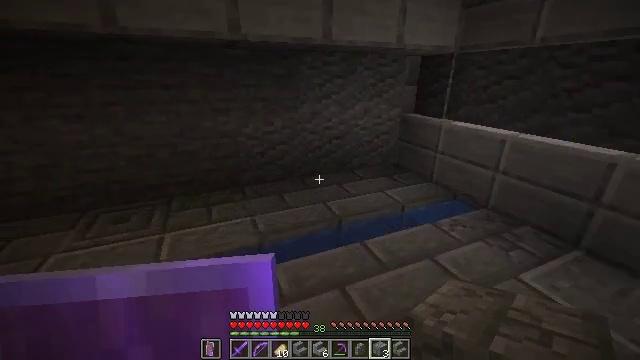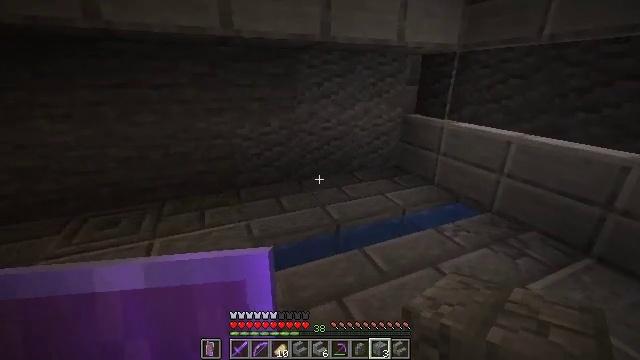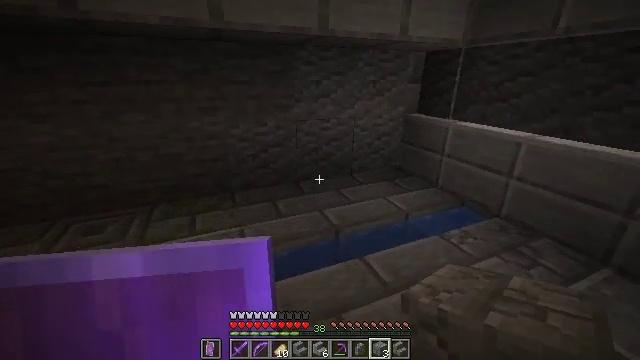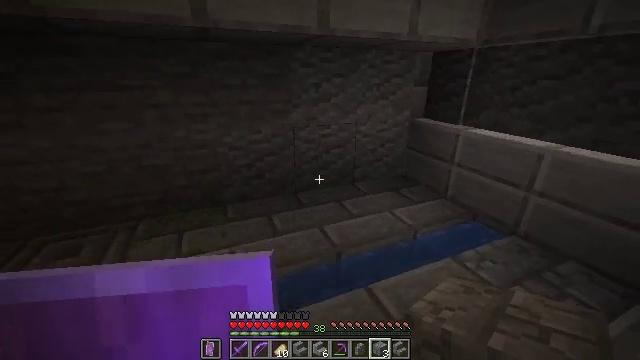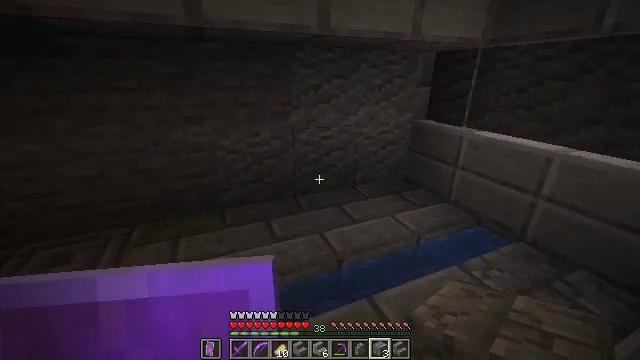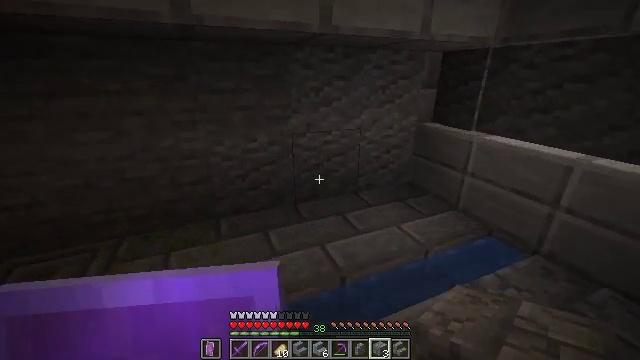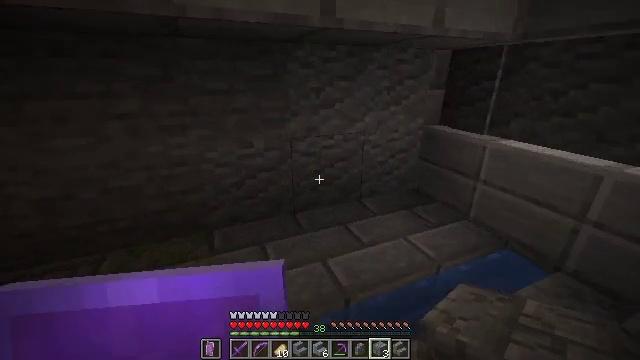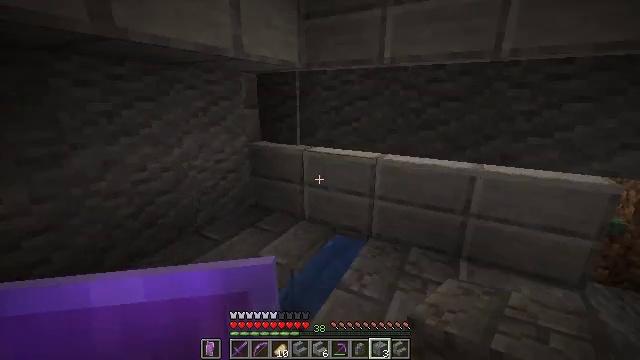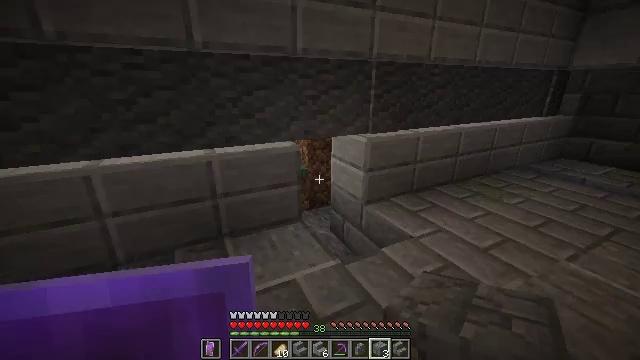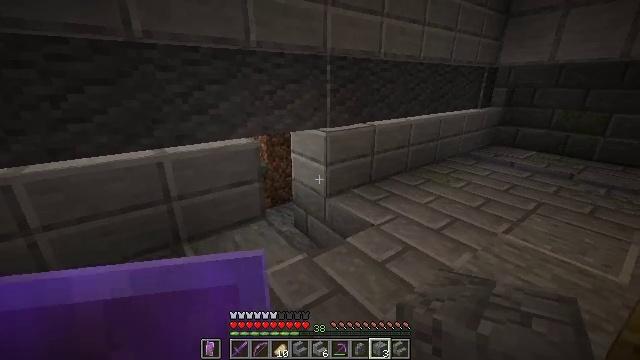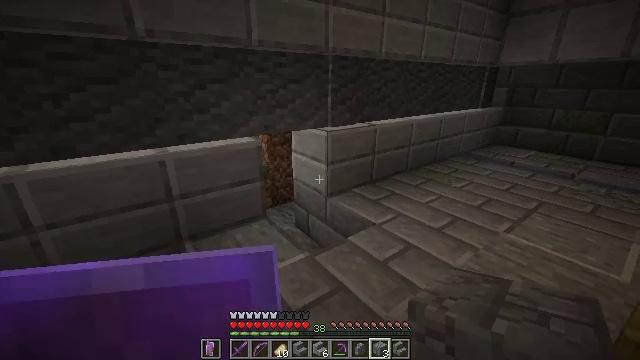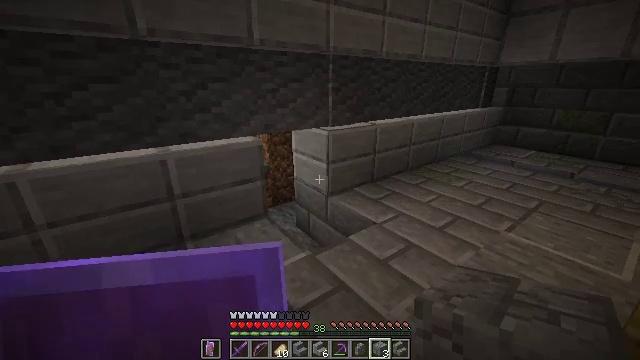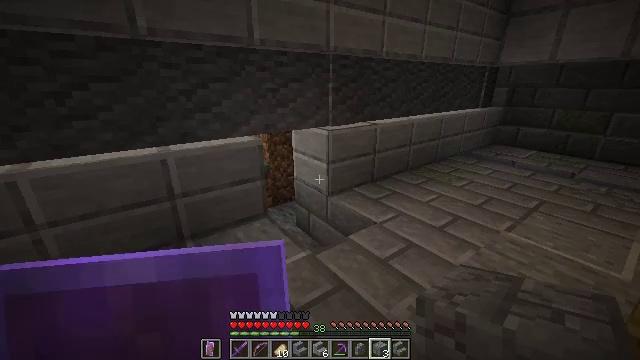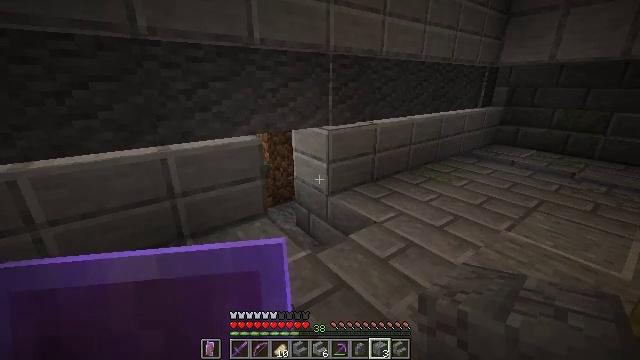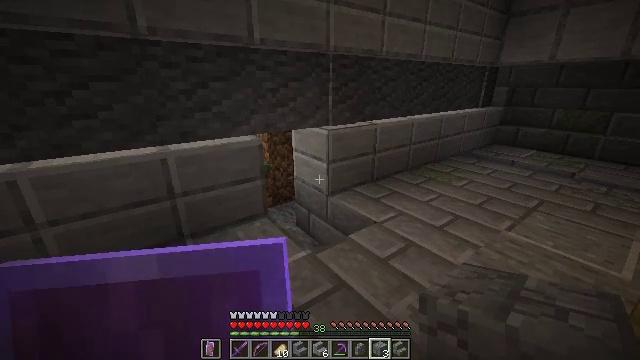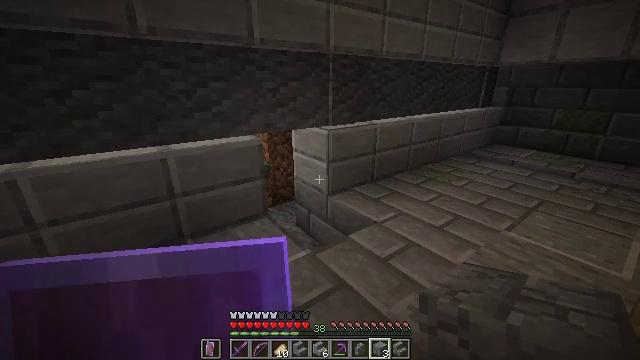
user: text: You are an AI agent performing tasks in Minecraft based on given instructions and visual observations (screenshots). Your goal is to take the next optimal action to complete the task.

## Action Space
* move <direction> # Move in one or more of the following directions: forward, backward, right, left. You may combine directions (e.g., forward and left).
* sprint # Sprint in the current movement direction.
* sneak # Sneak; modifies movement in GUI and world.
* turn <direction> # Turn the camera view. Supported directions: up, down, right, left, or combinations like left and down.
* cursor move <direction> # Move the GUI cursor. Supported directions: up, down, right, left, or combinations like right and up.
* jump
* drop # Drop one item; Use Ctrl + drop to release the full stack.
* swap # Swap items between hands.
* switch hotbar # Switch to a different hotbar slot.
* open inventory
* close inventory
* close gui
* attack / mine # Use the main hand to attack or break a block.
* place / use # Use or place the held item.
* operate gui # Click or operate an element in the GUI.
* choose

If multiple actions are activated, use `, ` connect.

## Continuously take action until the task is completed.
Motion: motion action
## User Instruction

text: Extract andesite from a cave or mountain.
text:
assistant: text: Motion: move forward
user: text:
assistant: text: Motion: move forward
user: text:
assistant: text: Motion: move forward
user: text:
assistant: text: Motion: move forward
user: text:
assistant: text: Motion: move forward
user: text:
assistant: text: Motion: no_op
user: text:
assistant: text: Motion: turn right and up
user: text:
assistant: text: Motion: turn right and down
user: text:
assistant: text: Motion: turn right
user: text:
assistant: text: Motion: no_op
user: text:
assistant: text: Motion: no_op
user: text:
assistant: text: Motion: no_op
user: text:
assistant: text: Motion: no_op
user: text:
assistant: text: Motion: no_op
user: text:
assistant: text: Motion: no_op
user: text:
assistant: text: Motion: no_op
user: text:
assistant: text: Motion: no_op
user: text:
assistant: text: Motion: no_op
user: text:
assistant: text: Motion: no_op
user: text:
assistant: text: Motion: no_op
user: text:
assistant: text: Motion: no_op
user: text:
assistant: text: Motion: no_op
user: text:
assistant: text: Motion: no_op
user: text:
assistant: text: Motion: no_op
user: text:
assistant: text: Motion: no_op
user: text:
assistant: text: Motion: no_op
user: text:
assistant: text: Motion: no_op
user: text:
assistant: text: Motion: no_op
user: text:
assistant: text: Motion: no_op
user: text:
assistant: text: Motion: no_op